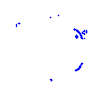
Particle: pion